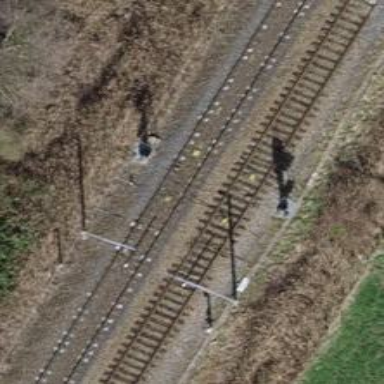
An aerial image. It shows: Railway signal.